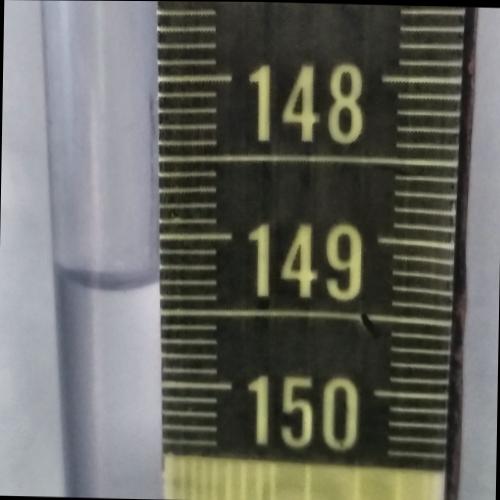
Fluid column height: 149.3 cm